Question: I am using the jquery fullcalendar and it's working great however in the agendaweek view there are no dividing lines between the days.
I have reviewed the fullcalendar site and even tried to find what css handled displaying the dividing lines with no luck.
How do I get the day dividing lines to show?
Thanks

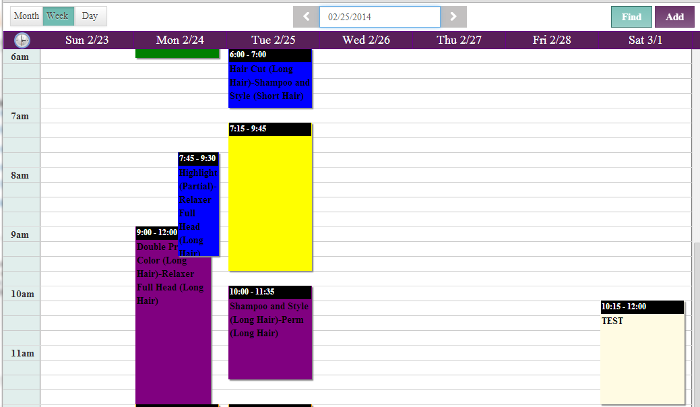
Answer: to add dividing lines between days
'''
.fc-border-separate td {
border-width: 1px 0 0 1px;
border-color: red;
}
'''
adjust pixels and color